Question: I tried to set a title for an 'ActionBar' with the following code:
'''
@Override
public void onResume() {
((MainActivity) getActivity()).getSupportActionBar().setTitle(getResources().getString(R.string.artist));
super.onResume();
}
'''
but Android Studio shows me this warning:

I searched on StackOverflow that it will be fixed by adding this code 'if(getSupportActionBar()!=null)' in front of my code. But it causes an error in my script.
I'm not sure how to fix this.
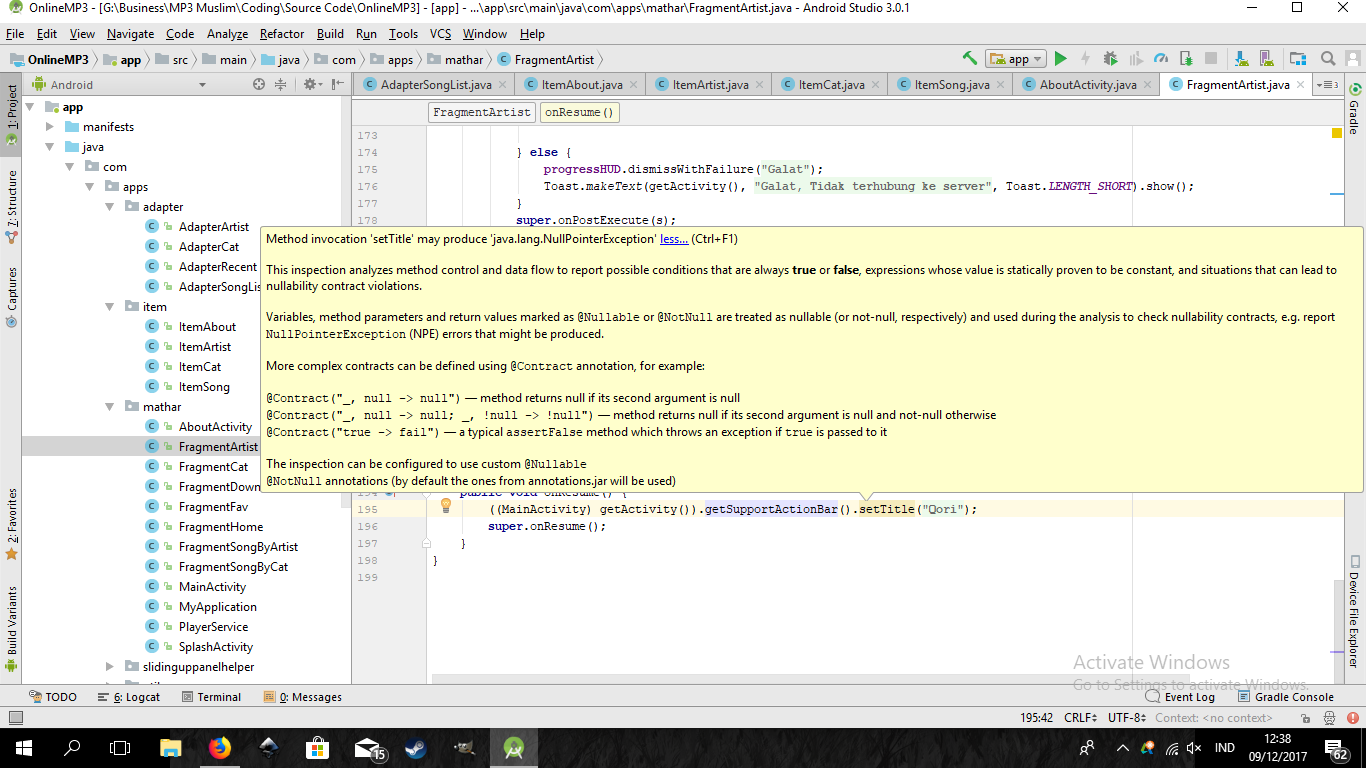
Answer: You have several options to do what you asked for:
## 1 - Ignore the warning
No need to explain further, this is not an error
## 2 - The elegant solution
Wrap your line with 'if' statement to make sure it's not null
'''
if(getSupportActionBar() != null) {
getSupportActionBar().setTitle(getString(R.string.artist));
}
'''
## 3 - Use assert
'''
assert getSupportActionBar() != null;
getSupportActionBar().setTitle(getString(R.string.artist));
'''
## 4 - Move the warning
If you use 'getSupportActionBar' in multiple locations, you can remove all of those warnings and in return you will only receive a warning on the @NonNull usage.
'''
@NonNull
@Override
public ActionBar getSupportActionBar() {
return super.getSupportActionBar();
}
'''